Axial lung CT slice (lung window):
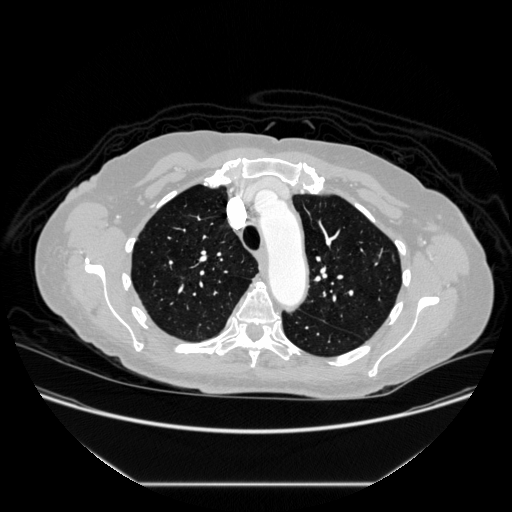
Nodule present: no